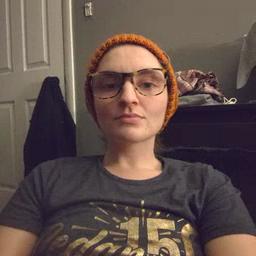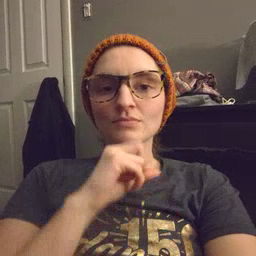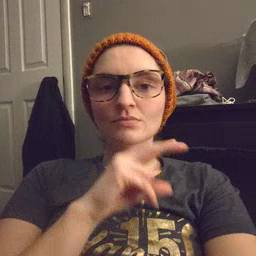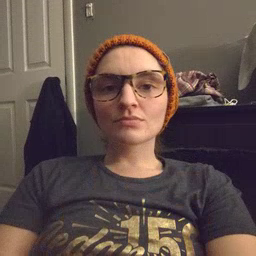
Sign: frog